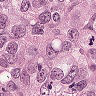
Metastatic tissue present: yes